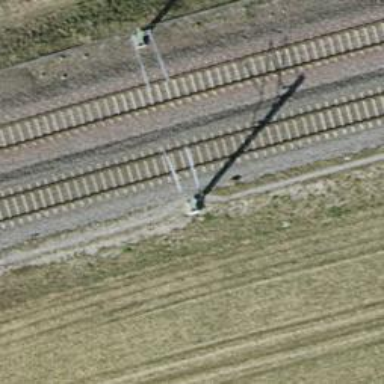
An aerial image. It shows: Catenary mast for power lines.